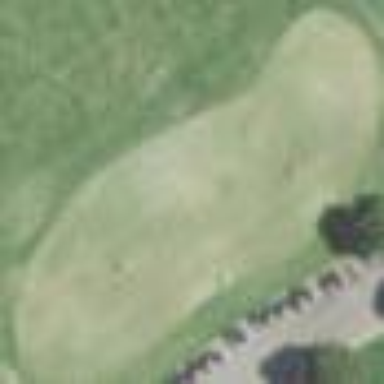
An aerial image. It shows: Picturesque green golfing area with grass land use.